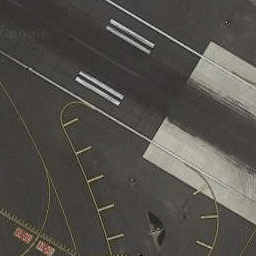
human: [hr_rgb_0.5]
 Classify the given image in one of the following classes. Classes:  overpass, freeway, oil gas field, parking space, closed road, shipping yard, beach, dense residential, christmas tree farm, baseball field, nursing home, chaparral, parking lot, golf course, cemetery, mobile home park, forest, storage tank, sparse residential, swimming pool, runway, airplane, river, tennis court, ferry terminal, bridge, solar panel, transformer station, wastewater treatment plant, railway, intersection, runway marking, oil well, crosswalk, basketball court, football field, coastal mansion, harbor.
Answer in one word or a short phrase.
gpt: runway